Question: <URL>
Why isn't my 'a.previous-slide-arrow's' and 'a.next-slide-arrow's' 'background-image' visible at all?
I was working on a web page in which I had included this code for the slideshow through the PHP 'include' statement. 'vertical-align''a.previous-slide-arrow''a.next-slide-arrow'
I posted the same code here ('') - and 'vertical-align''background-image''a.previous-slide-arrow''a.next-slide-arrow'
'''
.image-slideshow-container {} .image-slideshow-container img {
position: fixed;
display: none;
top: 0px;
left: 0px;
width: 100%;
height: 100%;
}
img.slider-image1 {
display: block;
}
.first-viewport {
height: 100%;
width: 100%;
position: absolute;
display: table;
}
a.previous-slide-arrow,
a.next-slide-arrow {
display: table-cell;
vertical-align: middle;
position: relative;
color: transparent;
opacity: 0.7;
text-align: center;
/* =s */
left: 20px;
background-image: url("https://cdn4.iconfinder.com/data/icons/ionicons/512/icon-ios7-arrow-left-128.png");
background-repeat: no-repeat;
}
a.next-slide-arrow {
right: 20px;
left: auto;
background-image: url("https://cdn4.iconfinder.com/data/icons/ionicons/512/icon-ios7-arrow-right-128.png");
}
.navigation-arrows-container a.previous-slide-arrow:hover,
.navigation-arrows-container a.next-slide-arrow:hover {
opacity: 1;
}
.navigation-bullets-container {
text-align: center;
margin-top: 20px;
margin-bottom: 60px;
display: table-cell;
vertical-align: bottom;
position: relative;
}
.navigation-bullets-container span {
display: none;
}
.navigation-bullets-container a {
width: 20px;
height: 20px;
display: inline-block;
margin-right: 5px;
background: #4b4040;
}
.navigation-bullets-container a:hover {
background: black;
}
.navigation-bullets-container a.active {
background: black;
}
'''
'''
<div class="image-slideshow-container">
<img class="slider-image1" src="http://i992.photobucket.com/albums/af42/webtreatsetc/Textures%20Patterns%20Brushes%20from%20Webtreats/LightBlur.png" alt="pitcher!" />
<img class="slider-image2" src="http://m.rgbimg.com/cache1vNdB6/users/x/xy/xymonau/600/ooNRizq.jpg" alt="pitcher!" />
<img class="slider-image3" src="http://cdn.desktopwallpapers4.me/media/thumbs_400x250/3/23394.jpg" alt="pitcher!" />
<img class="slider-image4" src="http://papers.co/wallpaper/papers.co-sd19-sand-storm-gradient-blur-8-wallpaper.jpg" alt="pitcher!" />
<img class="slider-image5" src="http://m.rgbimg.com/cache1sw4YI/users/x/xy/xymonau/600/nxXqi9O.jpg" alt="pitcher!" />
<img class="slider-image6" src="http://previews.123rf.com/images/hospitalera/hospitalera0805/hospitalera0805<PHONE>-Halftone-blue-pattern-with-little-dots-and-some-zoom-blur-applied--Stock-Photo.jpg" alt="pitcher!" />
</div>
<div class="first-viewport">
<a class="previous-slide-arrow" href="#">&lt;</a>
<div class="navigation-bullets-container">
<a class="navigation-bullet1" href="javascript: changeImage(1)">
<span>Bullet</span>
</a>
<a class="navigation-bullet2" href="javascript: changeImage(1)">
<span>Bullet</span>
</a>
<a class="navigation-bullet3" href="javascript: changeImage(1)">
<span>Bullet</span>
</a>
<a class="navigation-bullet4" href="javascript: changeImage(1)">
<span>Bullet</span>
</a>
<a class="navigation-bullet5" href="javascript: changeImage(1)">
<span>Bullet</span>
</a>
<a class="navigation-bullet6" href="javascript: changeImage(1)">
<span>Bullet</span>
</a>
</div>
<a class="next-slide-arrow" href="#">&gt;</a>
</div>
'''
---
EDIT: @EternalHour

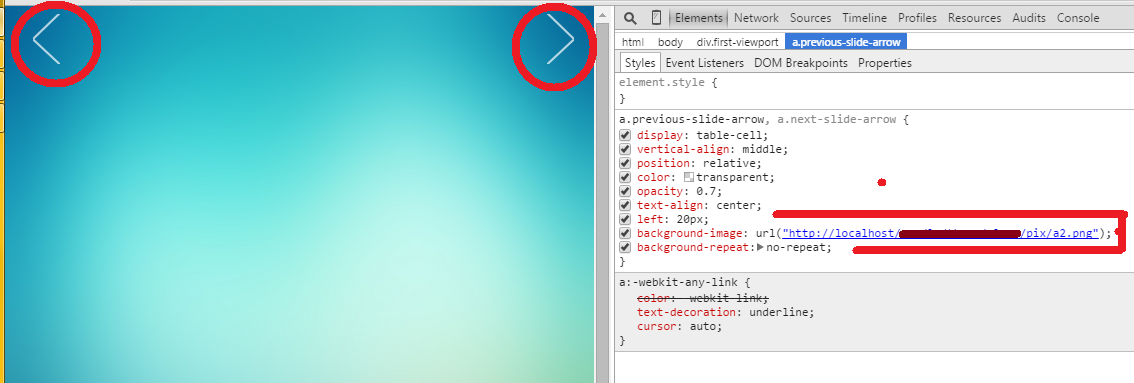
Answer: It's because you are using a background url, in these circumstances you need to specify a 'width' and 'height' for the container. In this case 'a', otherwise it will not be visible.
'''
a.previous-slide-arrow, a.next-slide-arrow {
height: 128px;
width: 128px;
...
}
'''